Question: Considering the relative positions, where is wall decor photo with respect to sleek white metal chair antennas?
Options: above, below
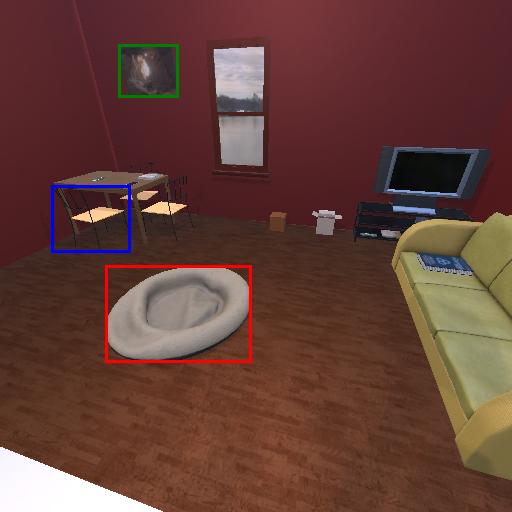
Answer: above